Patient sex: M
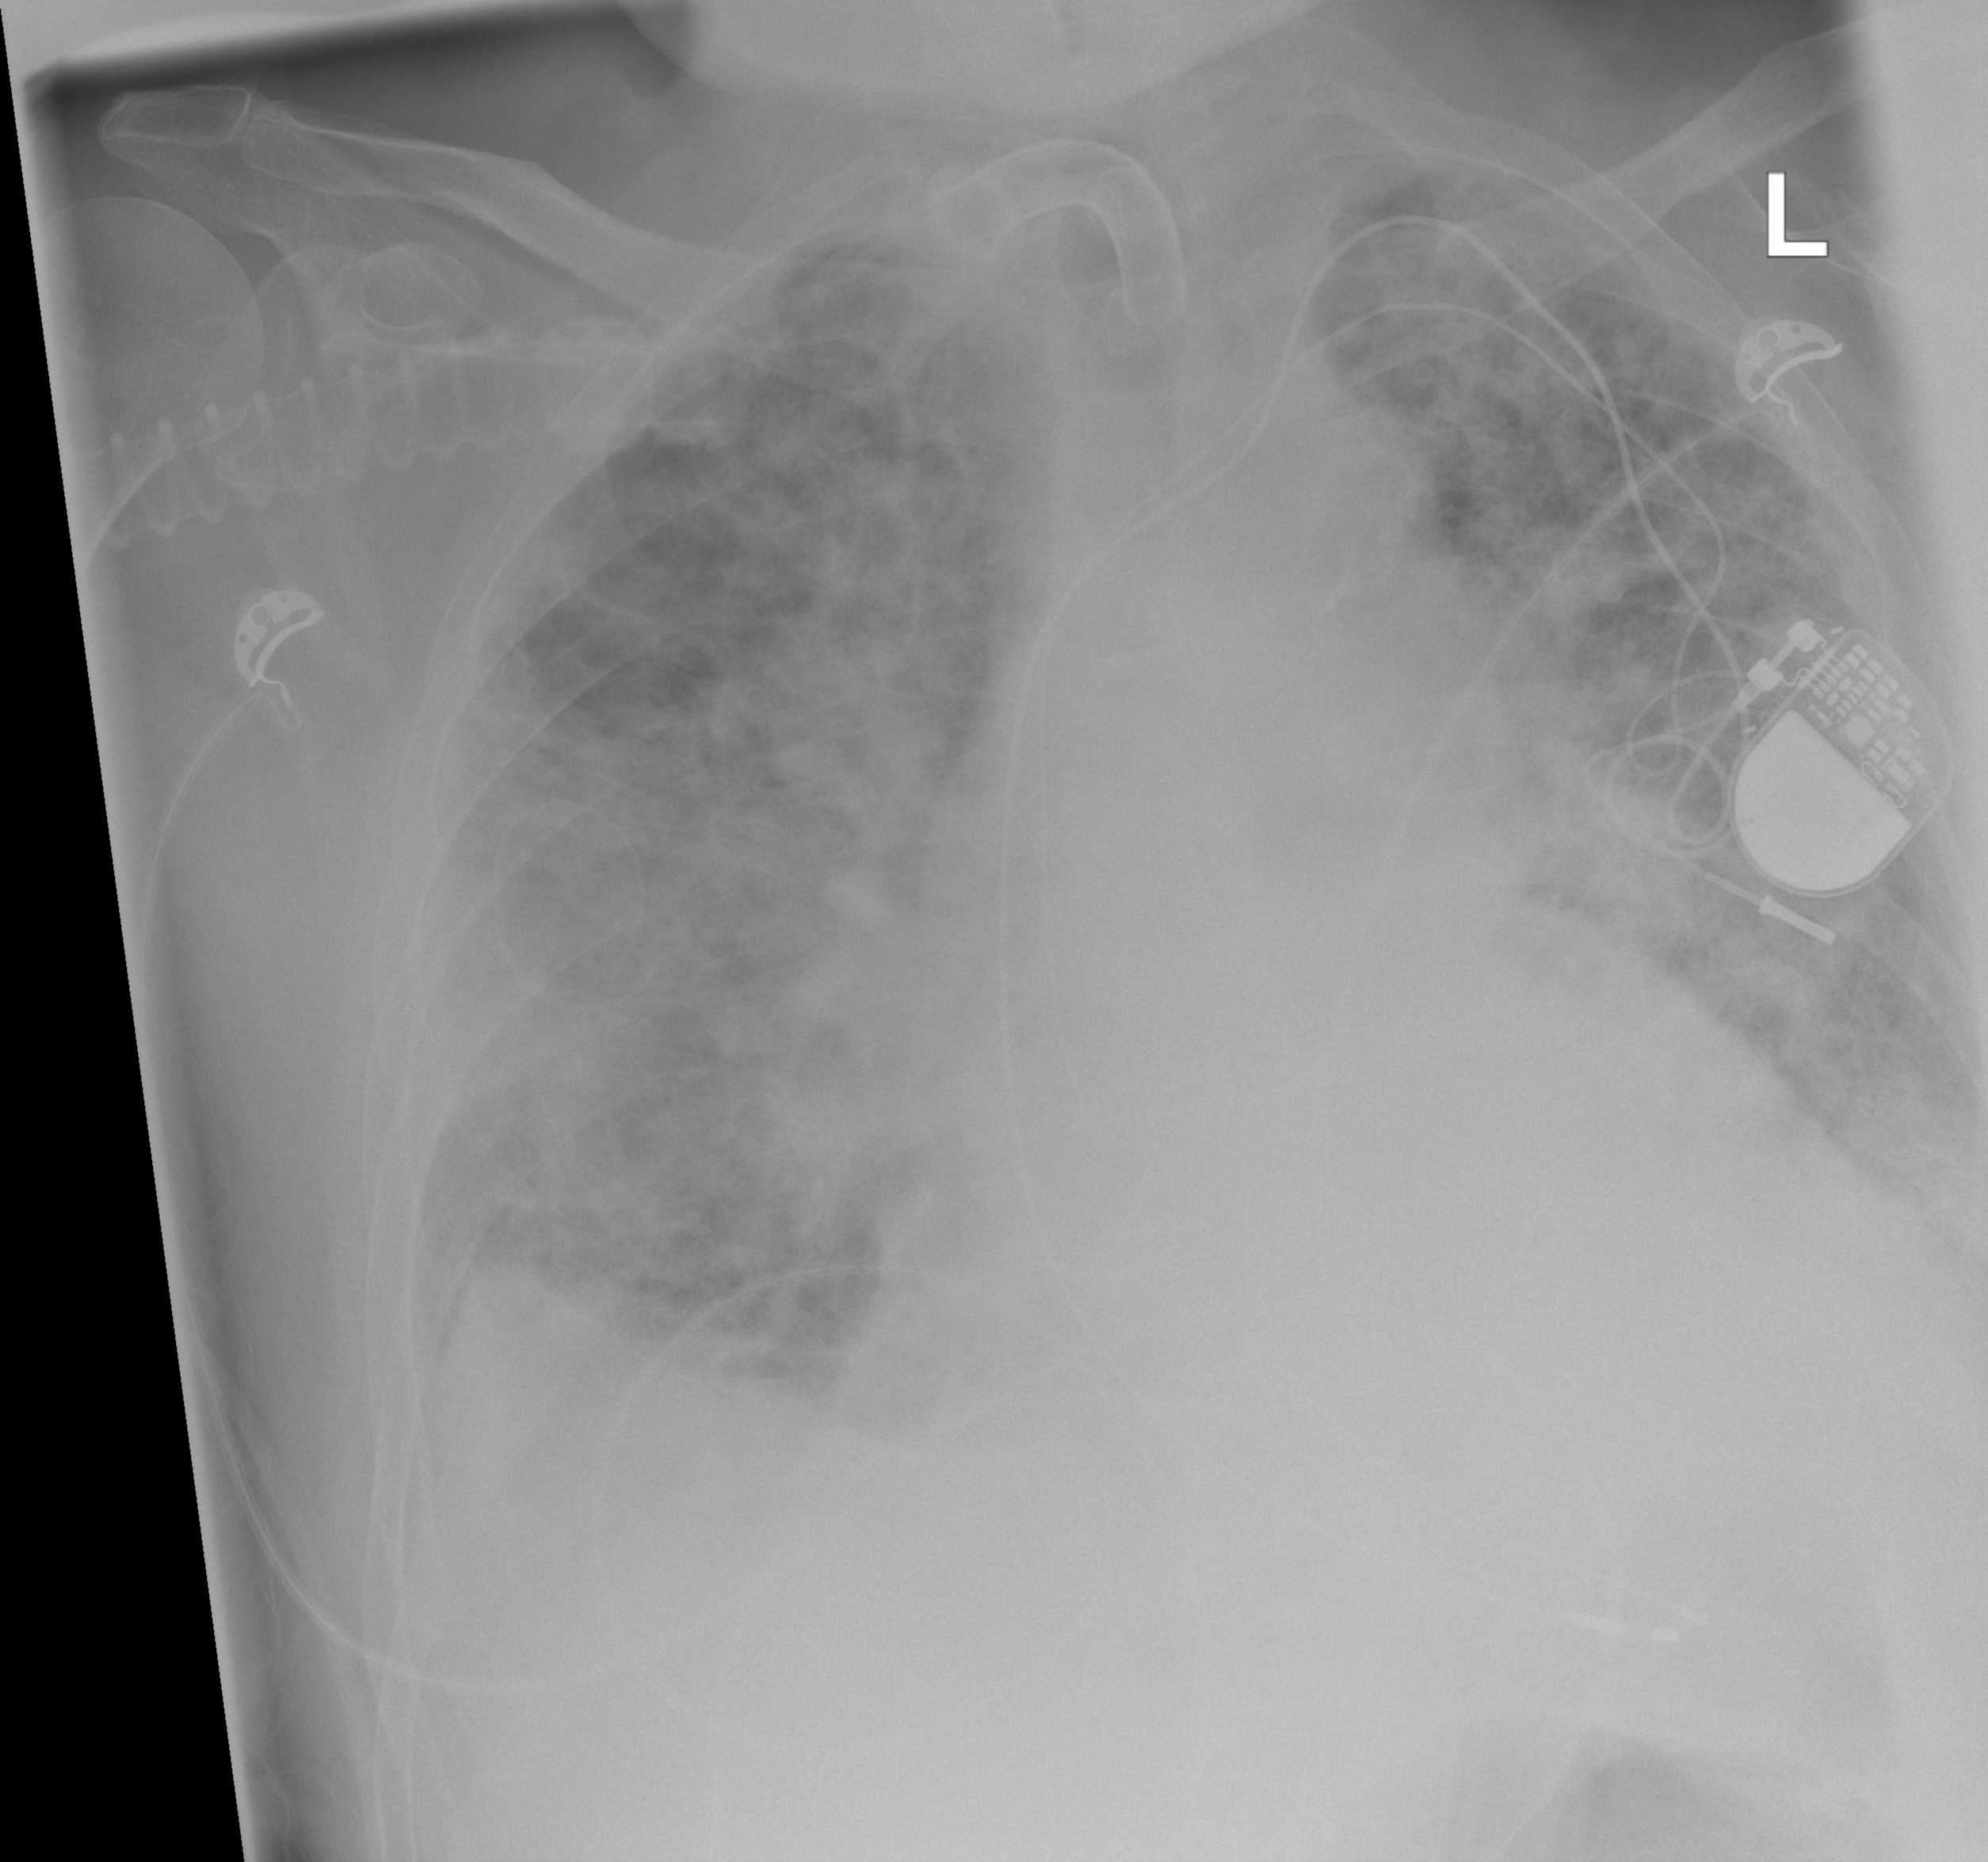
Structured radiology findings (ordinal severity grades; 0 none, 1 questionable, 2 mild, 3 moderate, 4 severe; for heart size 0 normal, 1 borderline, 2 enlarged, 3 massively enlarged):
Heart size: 2
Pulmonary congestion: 3
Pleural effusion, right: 2
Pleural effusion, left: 2
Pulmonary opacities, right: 3
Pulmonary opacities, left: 3
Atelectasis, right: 2
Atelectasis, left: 2